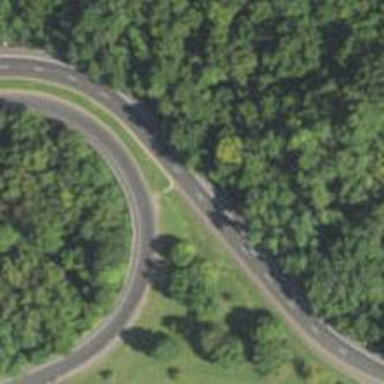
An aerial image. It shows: Trunk link highway with asphalt surface.